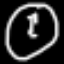
Label: clock